Field crop: tomato
Growth stage: 1
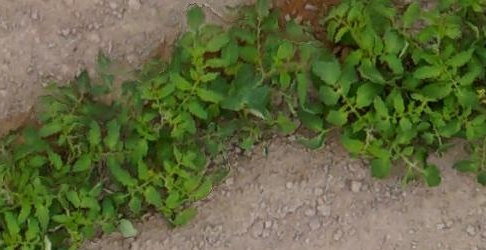
Species: tomato